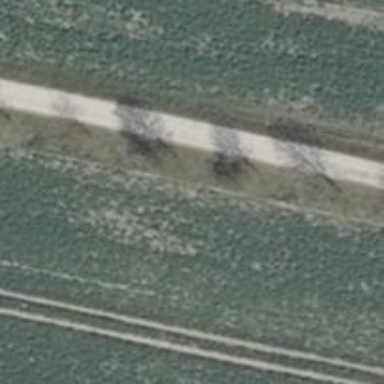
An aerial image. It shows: Row of trees in natural setting.